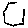
Label: hexagon